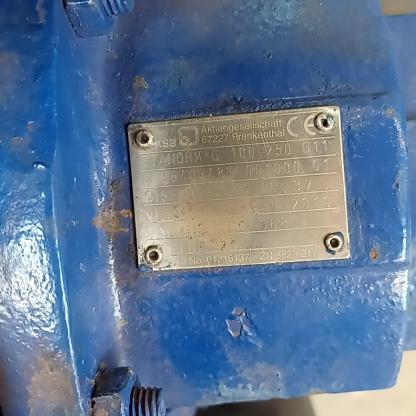
Klasa: tabliczka-znamionowa